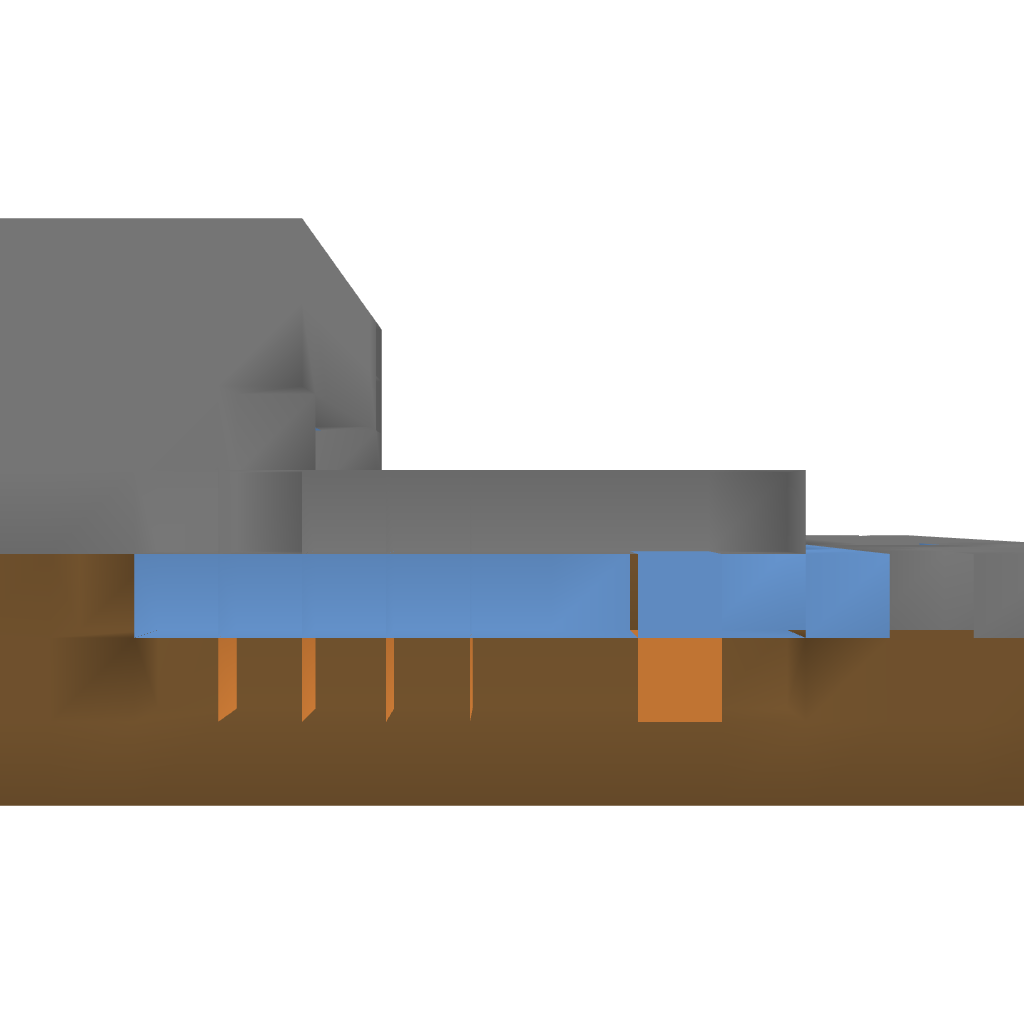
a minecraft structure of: Wheat farm bad low quality